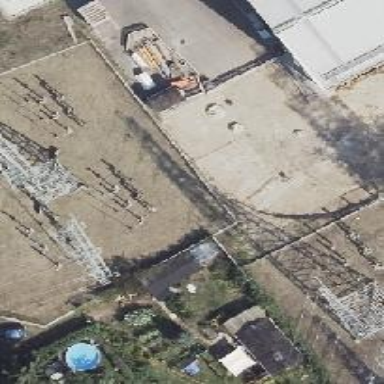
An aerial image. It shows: Three power lines with cables.